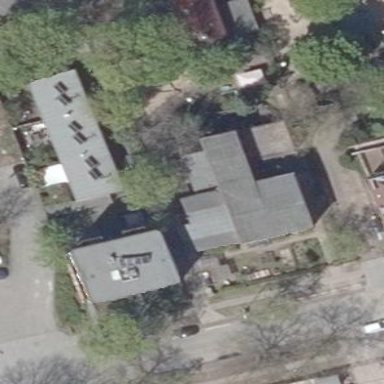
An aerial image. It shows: Kindergarten building with gabled roof.